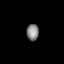
Tissue: lung
Cell type: Epithelial cells
Senescence score: 0.2301
Nuclear area (px): 197
Mean DAPI intensity: 132.685